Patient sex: F
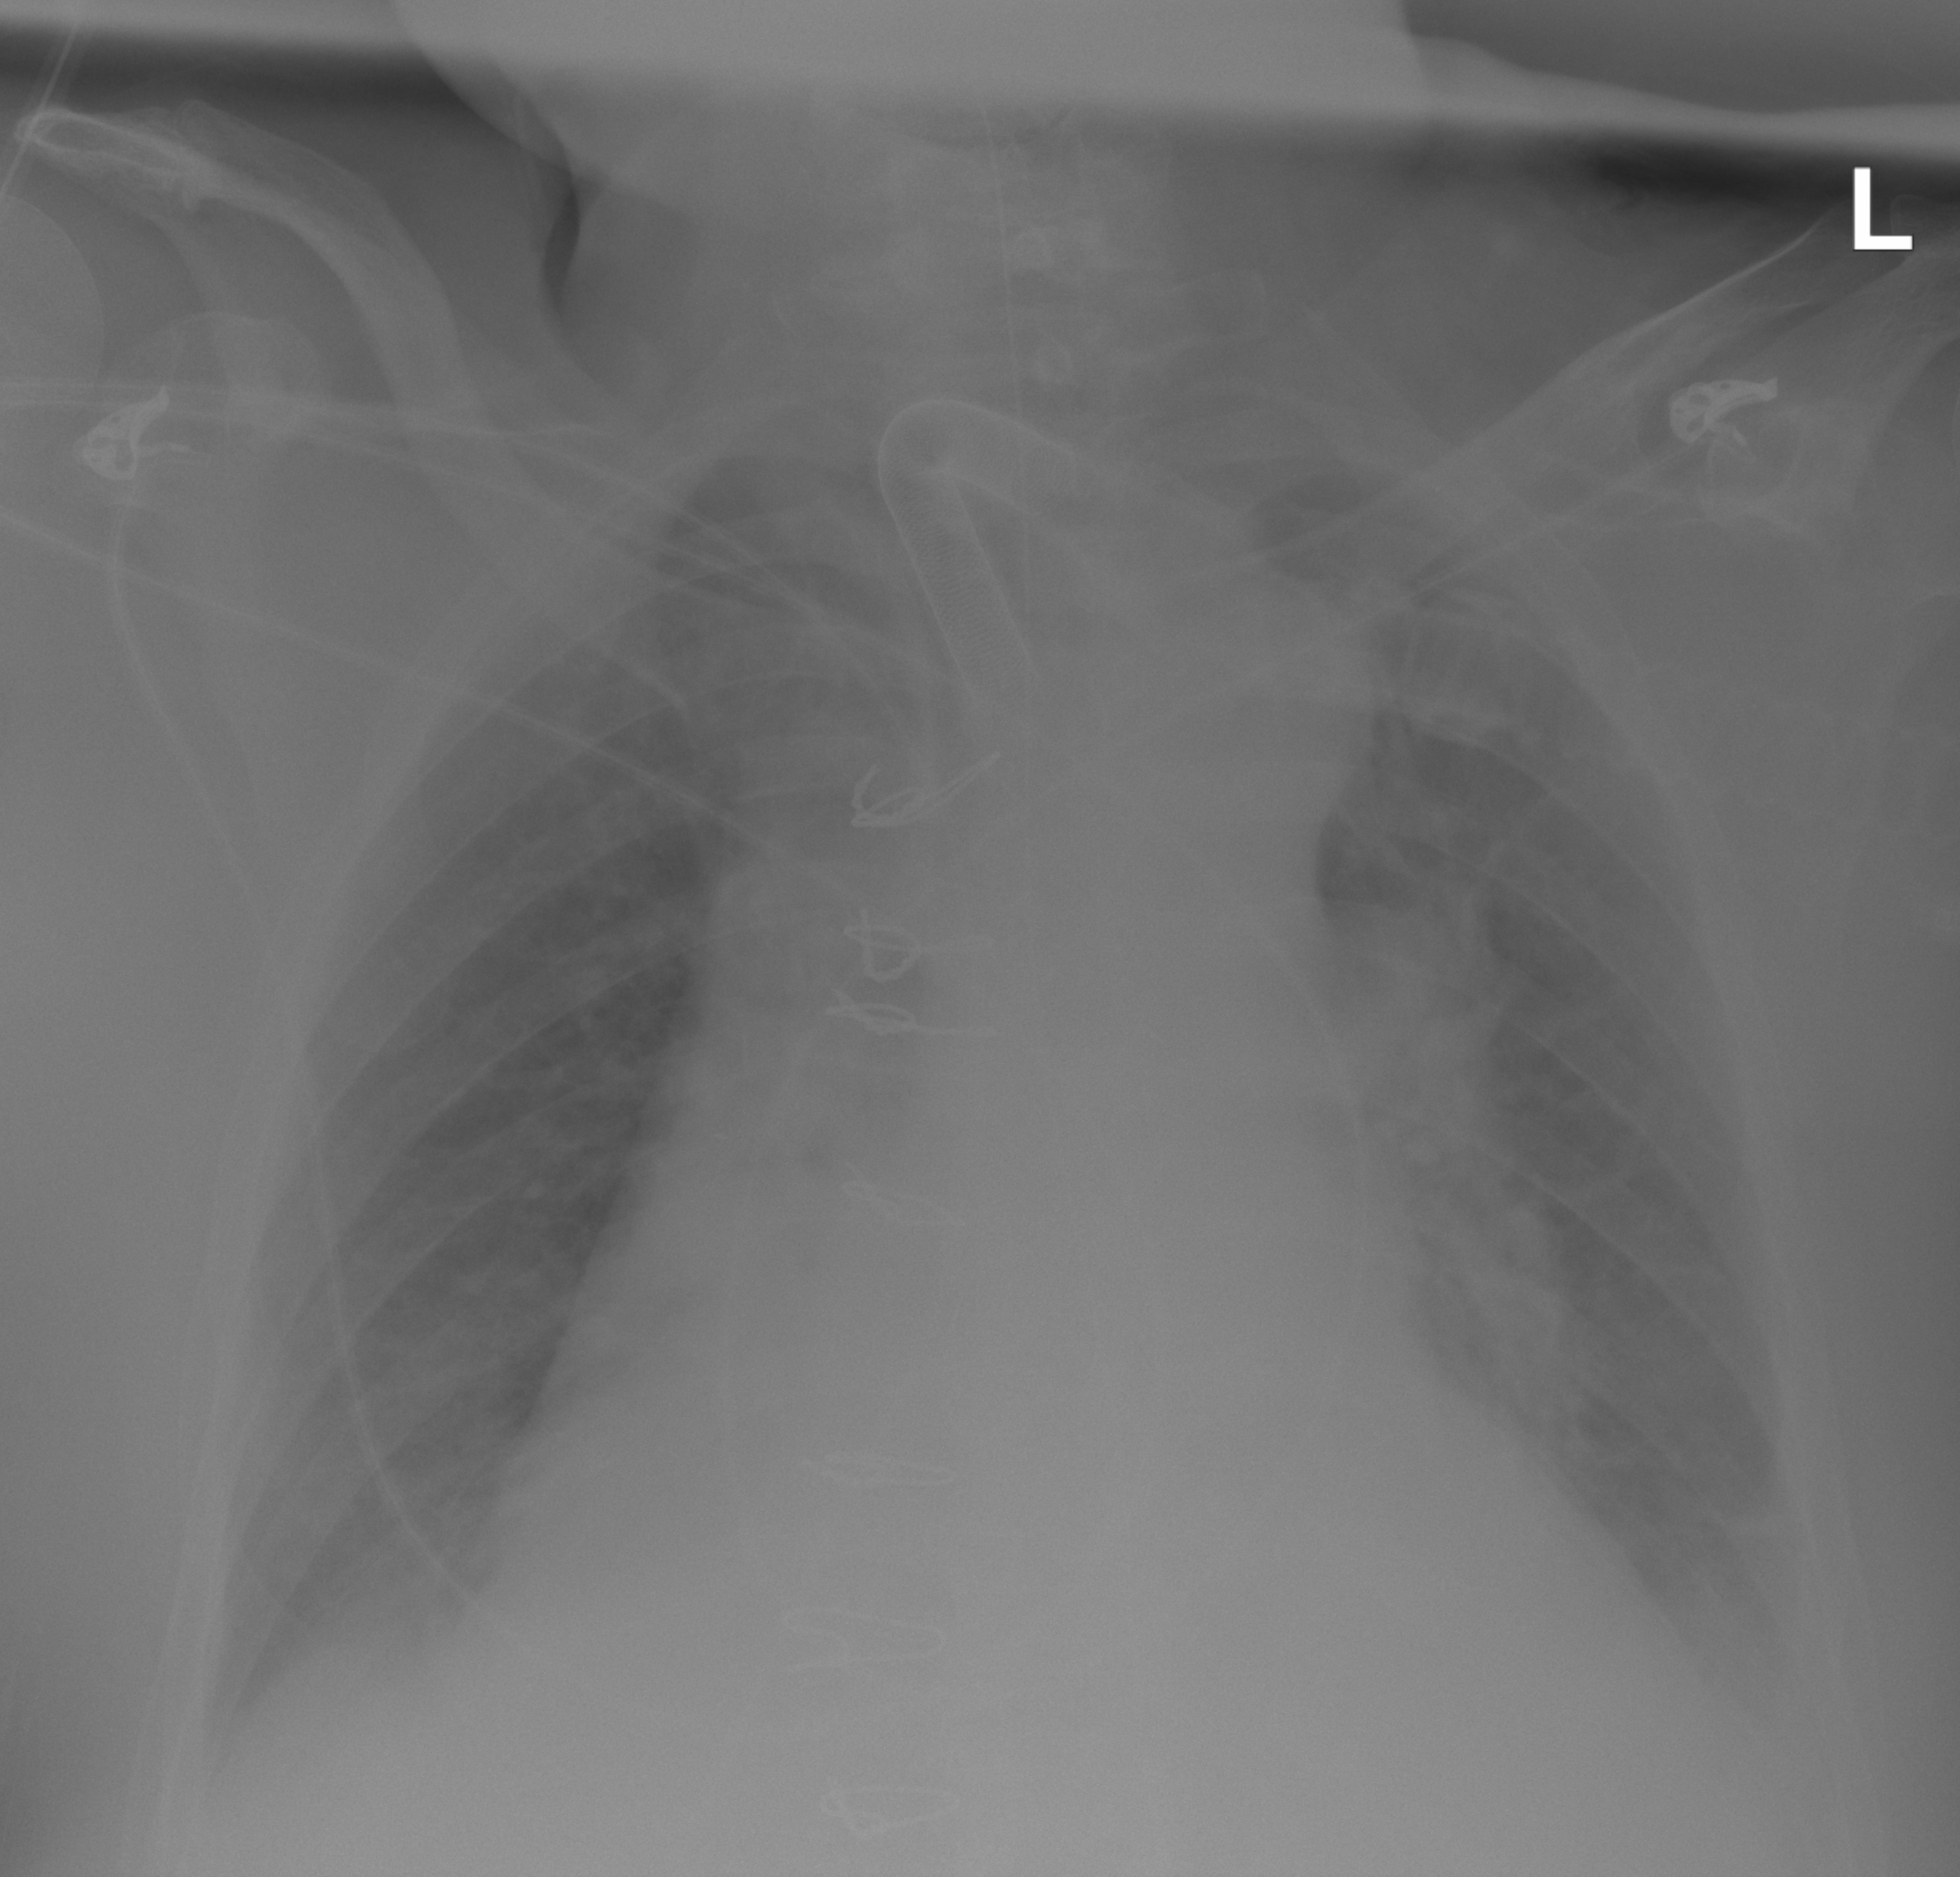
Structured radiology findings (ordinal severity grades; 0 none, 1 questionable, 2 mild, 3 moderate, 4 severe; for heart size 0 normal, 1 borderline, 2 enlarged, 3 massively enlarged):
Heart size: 3
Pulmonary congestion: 2
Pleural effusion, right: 2
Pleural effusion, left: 2
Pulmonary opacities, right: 0
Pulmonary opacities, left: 0
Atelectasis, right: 2
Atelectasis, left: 2